Question: I thought I knew VS 2008 C++ compiler really well:
'''
CString str;
str.Empty();
LPCTSTR pStr = str.IsEmpty() ? NULL : str;
::MessageBox(NULL, pStr ? L"pStr is NOT null" : L"pStr is null", L"Result", MB_OK);
'''
Can someone explain why am I getting this?

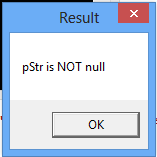
Answer: 'LPCTSTR pStr = str.IsEmpty() ? (LPCTSTR)NULL : str;' does return a 'NULL'.
It looks like this happens because the two expressions are not of the same type; <URL> says
> If both expressions are of pointer types or if one is a pointer type
and the other is a constant expression that evaluates to 0, pointer
conversions are performed to convert them to a common type
A quote from <URL>:
> 5.16-3- in the standard describes the type coercion taking place here; the expression (B ? E1 : E2) can only have a single type, so if the
types of expressions E1 and E2 are different, they must be coerced
into a common, safe type before evaluation of either expression
occurrs ... So, the type of E1 in this example is CString, and the
type of E2 is int. The process described in 5.16-3- eventually
concludes that the only safe type for both of these to convert to is
CString.